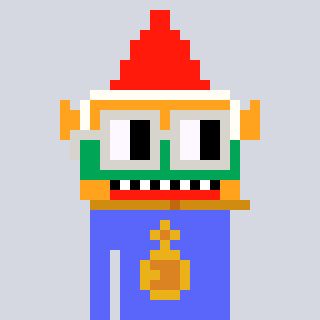
a pixel art character with square light gray glasses, a gnome-shaped head and a purple-colored body on a cool background